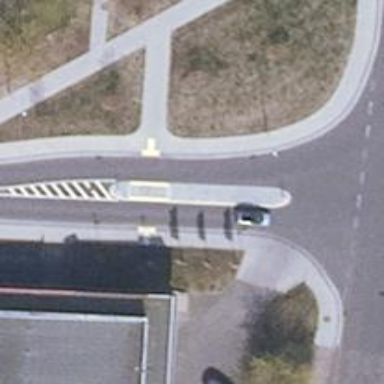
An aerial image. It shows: Unmarked crossing with pedestrian island.